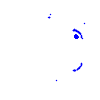
Particle: kaon